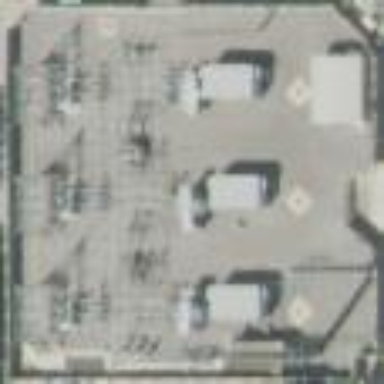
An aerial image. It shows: Distribution substation surrounded by fence.